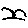
Label: bird